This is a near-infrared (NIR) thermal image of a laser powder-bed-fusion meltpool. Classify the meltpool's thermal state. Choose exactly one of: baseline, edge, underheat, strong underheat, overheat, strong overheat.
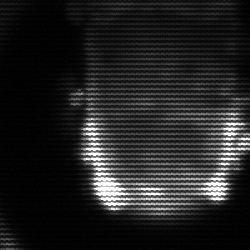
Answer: baseline